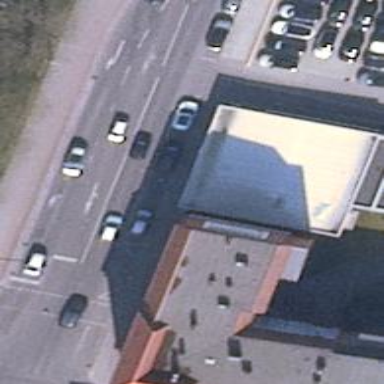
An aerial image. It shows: Shop that sells cars.